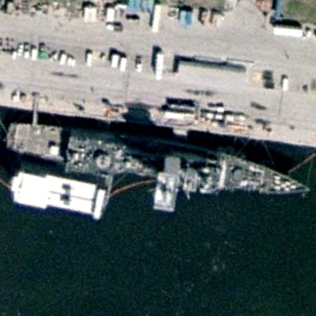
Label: cruiser